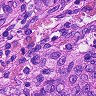
Metastatic tissue present: yes